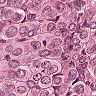
Metastatic tissue present: yes